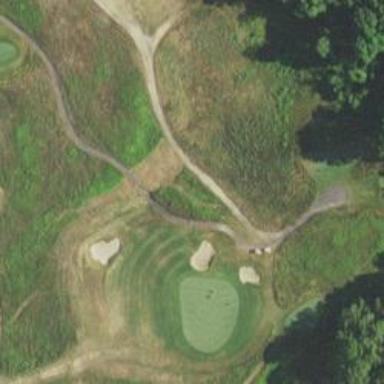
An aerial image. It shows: Path designated for golf carts.